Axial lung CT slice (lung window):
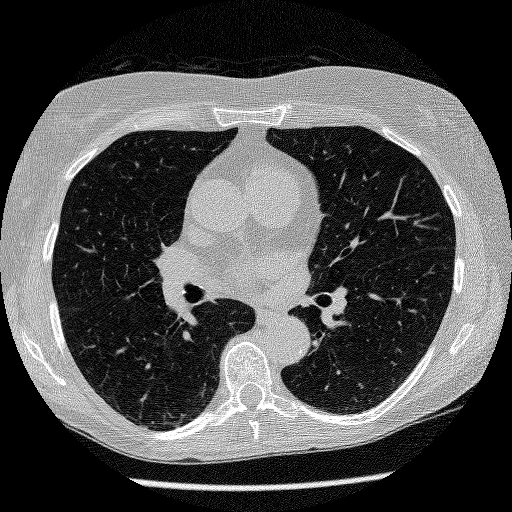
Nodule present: no